Question: Given some known input values and observed outputs, determine how many possible combinations exist for the unknown inputs that would produce the same outputs.
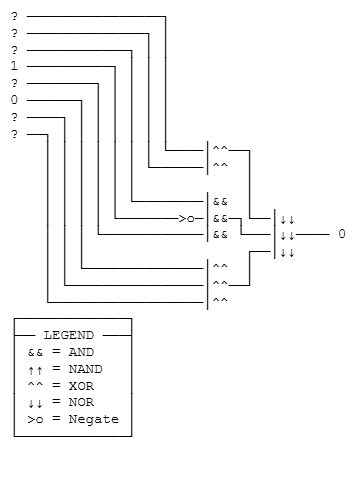
Answer: 4